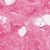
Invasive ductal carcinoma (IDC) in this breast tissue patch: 0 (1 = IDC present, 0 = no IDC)